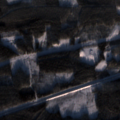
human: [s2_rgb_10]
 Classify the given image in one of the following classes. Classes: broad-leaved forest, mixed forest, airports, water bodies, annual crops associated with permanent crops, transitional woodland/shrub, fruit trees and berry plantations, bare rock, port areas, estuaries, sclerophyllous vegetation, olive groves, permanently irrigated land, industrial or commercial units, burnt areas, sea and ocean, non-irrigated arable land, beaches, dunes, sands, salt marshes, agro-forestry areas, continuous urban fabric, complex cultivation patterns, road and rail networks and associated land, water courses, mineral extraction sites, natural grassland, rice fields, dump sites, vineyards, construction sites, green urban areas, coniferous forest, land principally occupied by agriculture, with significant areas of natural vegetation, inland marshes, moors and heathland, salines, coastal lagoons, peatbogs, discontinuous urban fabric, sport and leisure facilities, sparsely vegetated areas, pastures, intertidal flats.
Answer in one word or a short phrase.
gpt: coniferous forest, mixed forest, transitional woodland/shrub